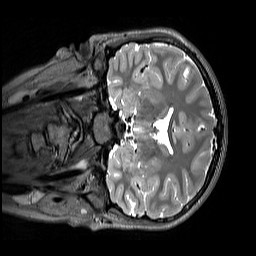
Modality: T2w
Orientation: coronal
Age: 12
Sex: female
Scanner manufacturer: siemens
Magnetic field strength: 3 T
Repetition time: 3.2 s
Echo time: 0.408 s